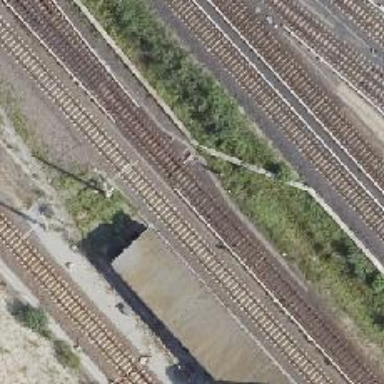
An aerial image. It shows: Solitary milestone along the railway.